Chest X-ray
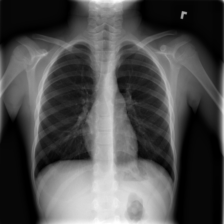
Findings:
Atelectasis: negative
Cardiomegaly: negative
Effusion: negative
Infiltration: positive
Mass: negative
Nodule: negative
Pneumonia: negative
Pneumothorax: negative
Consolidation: negative
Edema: negative
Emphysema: negative
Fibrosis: negative
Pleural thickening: negative
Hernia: negative